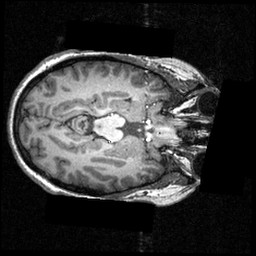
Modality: T1w
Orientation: axial
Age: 23
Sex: female
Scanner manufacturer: siemens
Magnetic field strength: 3.951 T
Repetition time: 1.5 s
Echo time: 0.00335 s